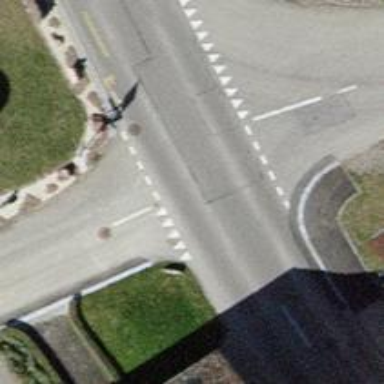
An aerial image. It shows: Road with "give way" sign.